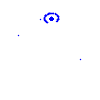
Particle: pion